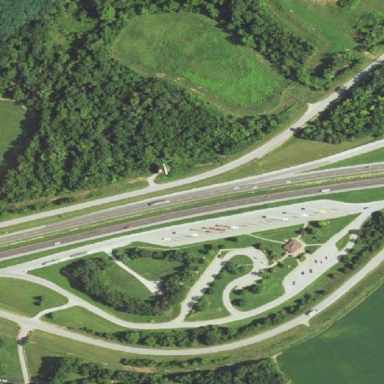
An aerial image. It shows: Rest area along the road.